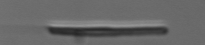
Label: fiber